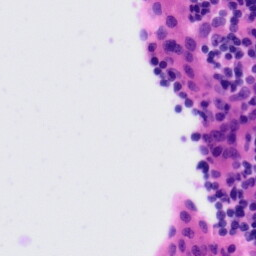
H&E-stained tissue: Tonsil